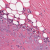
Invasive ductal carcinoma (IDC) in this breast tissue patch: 0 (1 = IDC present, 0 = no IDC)